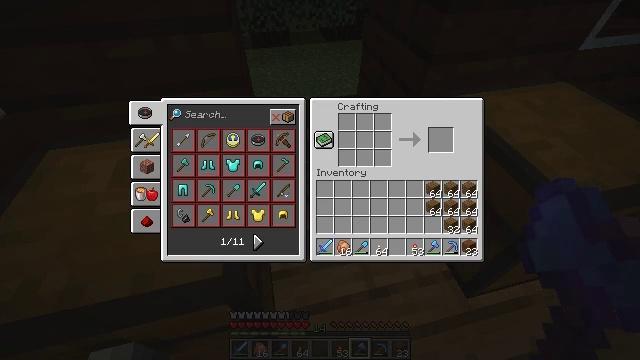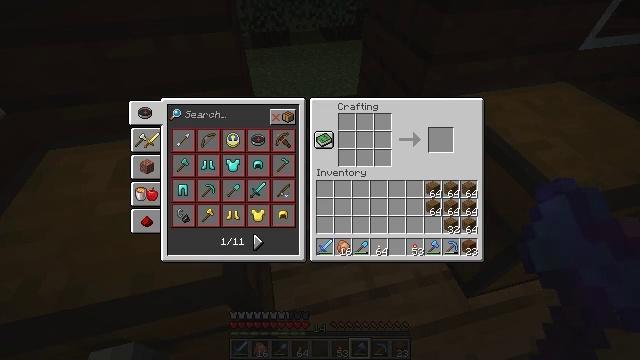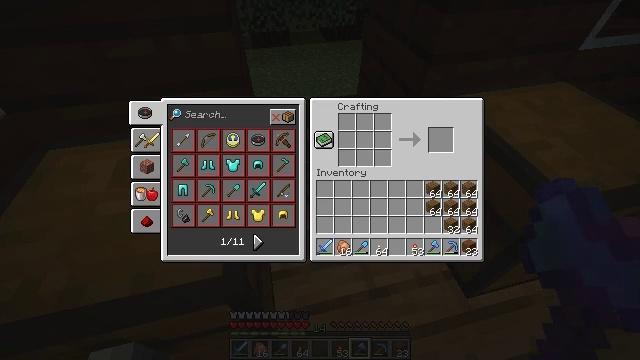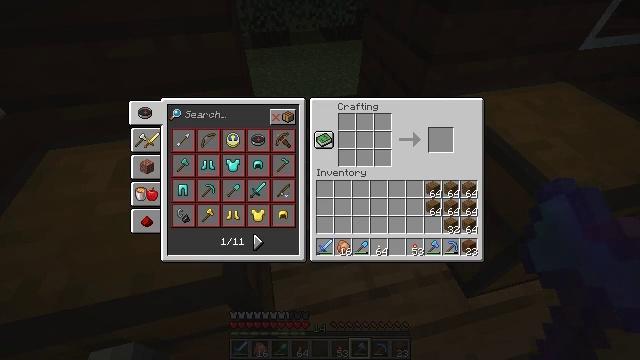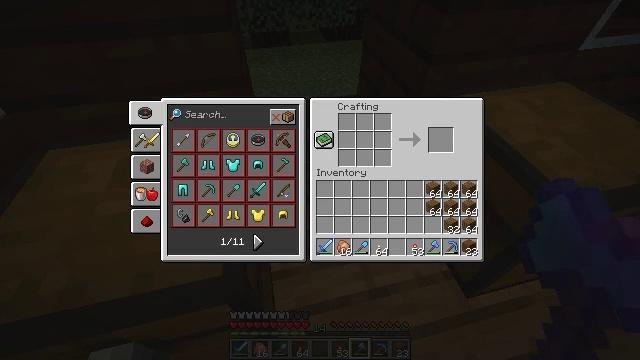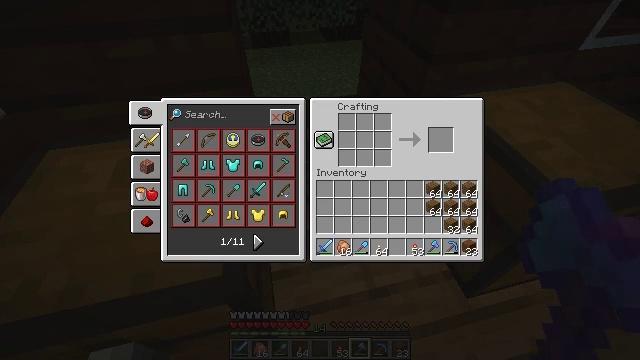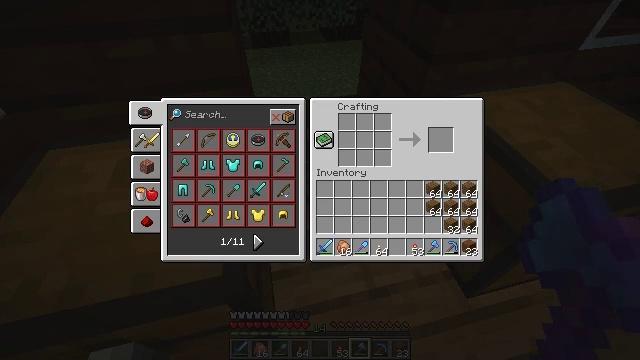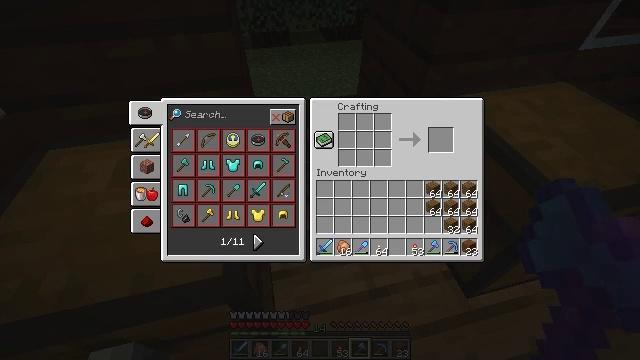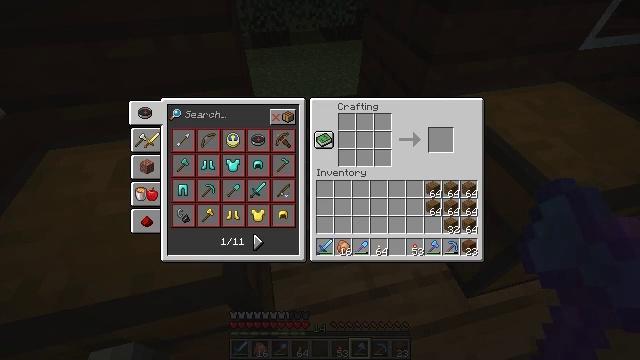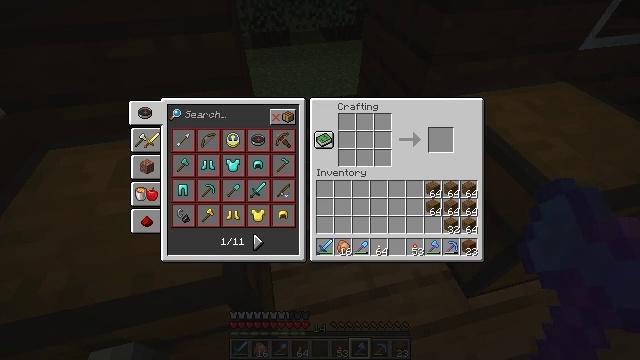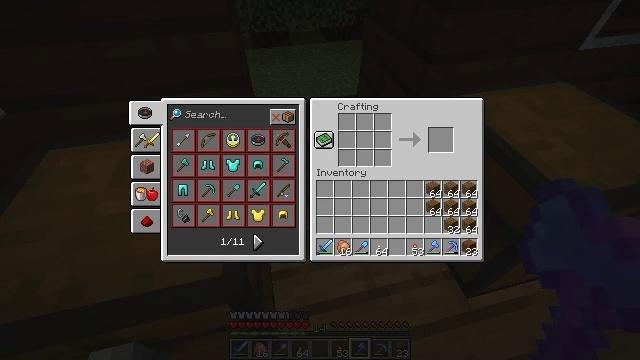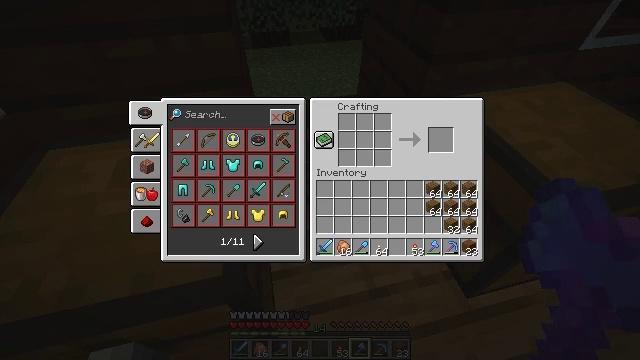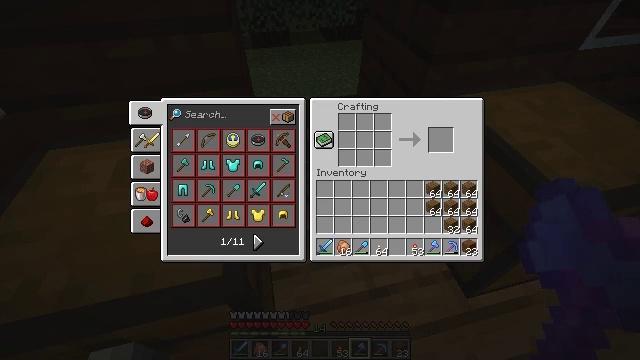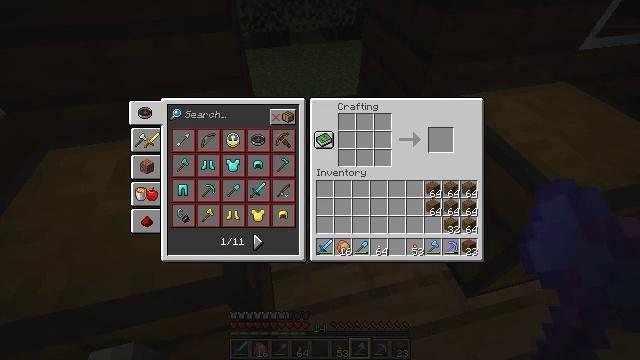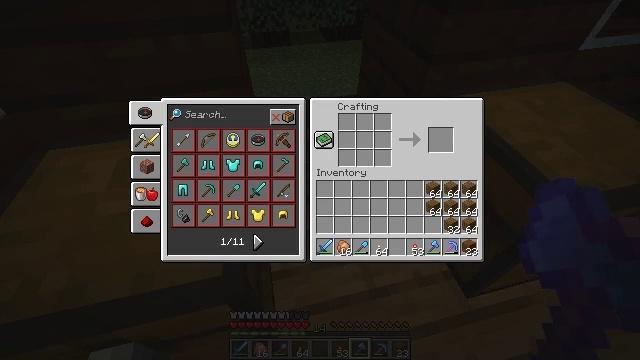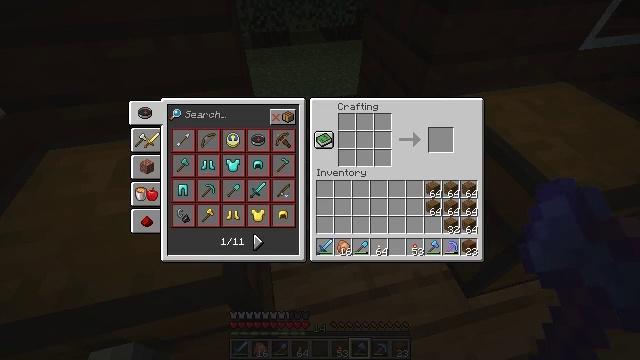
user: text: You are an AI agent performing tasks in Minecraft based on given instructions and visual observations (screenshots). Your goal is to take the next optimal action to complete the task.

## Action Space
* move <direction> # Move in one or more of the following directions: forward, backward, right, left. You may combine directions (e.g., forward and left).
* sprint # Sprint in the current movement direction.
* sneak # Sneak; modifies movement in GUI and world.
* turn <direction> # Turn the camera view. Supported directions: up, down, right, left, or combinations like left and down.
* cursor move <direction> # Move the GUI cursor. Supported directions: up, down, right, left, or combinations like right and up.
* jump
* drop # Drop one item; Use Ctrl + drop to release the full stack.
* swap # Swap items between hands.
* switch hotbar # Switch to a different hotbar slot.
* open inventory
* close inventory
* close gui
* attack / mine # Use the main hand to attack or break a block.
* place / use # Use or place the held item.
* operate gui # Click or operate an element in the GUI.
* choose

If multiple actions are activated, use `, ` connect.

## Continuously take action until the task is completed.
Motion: motion action
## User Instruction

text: Mix brown dye with wool to craft a brown bed.
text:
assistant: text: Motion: no_op
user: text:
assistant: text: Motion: no_op
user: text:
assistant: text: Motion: no_op
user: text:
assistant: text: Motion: no_op
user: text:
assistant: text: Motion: no_op
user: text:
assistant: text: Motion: no_op
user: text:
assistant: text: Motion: no_op
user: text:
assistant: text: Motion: no_op
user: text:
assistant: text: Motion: no_op
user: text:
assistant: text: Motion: no_op
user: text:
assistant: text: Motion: no_op
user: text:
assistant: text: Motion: no_op
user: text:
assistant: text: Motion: no_op
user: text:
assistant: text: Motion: no_op
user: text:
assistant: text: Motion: no_op
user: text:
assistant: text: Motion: no_op
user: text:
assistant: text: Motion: no_op
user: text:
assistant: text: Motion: no_op
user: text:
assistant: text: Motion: no_op
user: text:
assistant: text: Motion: no_op
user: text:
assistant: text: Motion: no_op
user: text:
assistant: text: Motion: no_op
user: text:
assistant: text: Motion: no_op
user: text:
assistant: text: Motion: no_op
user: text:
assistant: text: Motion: no_op
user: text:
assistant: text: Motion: no_op
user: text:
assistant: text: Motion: no_op
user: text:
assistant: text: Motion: no_op
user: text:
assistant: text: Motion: no_op
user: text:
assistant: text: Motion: no_op